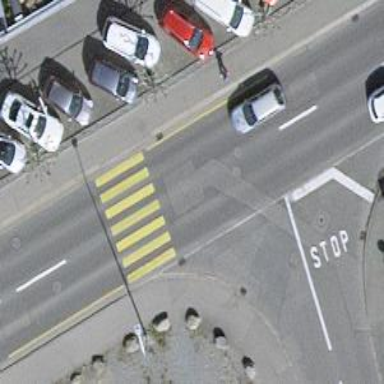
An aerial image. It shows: Marked crossing with zebra markings on the road.